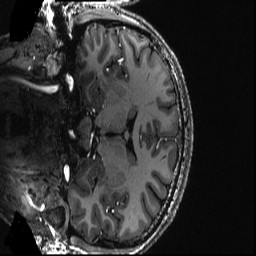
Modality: T1w
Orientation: coronal
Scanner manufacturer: siemens
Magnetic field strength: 6.98 T
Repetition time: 2.6 s
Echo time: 0.00343 s